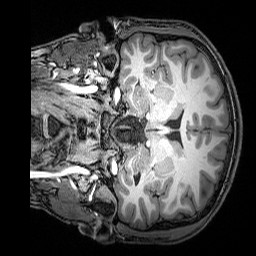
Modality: T1w
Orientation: coronal
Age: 20
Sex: male
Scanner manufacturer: siemens
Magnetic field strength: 3 T
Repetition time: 2.53 s
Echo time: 0.00388 s